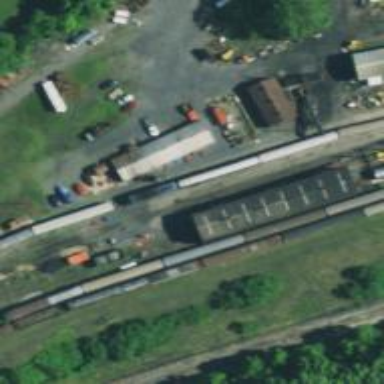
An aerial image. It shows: Railway service station.